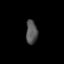
Tissue: lung
Cell type: T cells
Senescence score: 0.1938
Nuclear area (px): 265
Mean DAPI intensity: 85.087